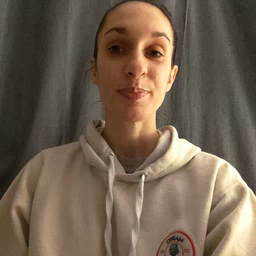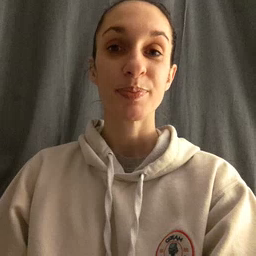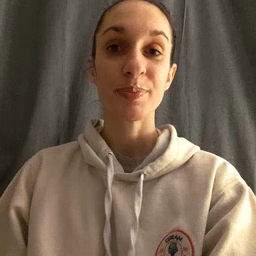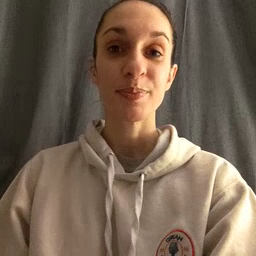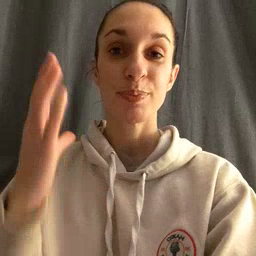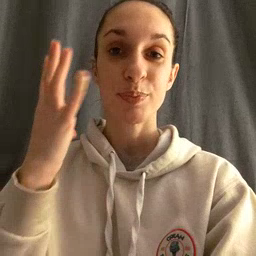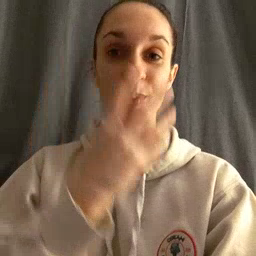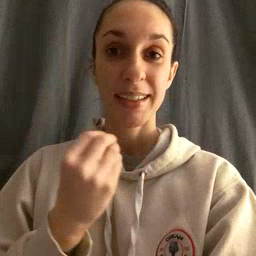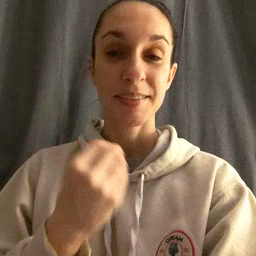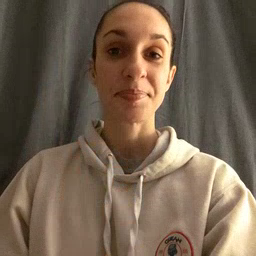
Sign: pretty